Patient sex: M
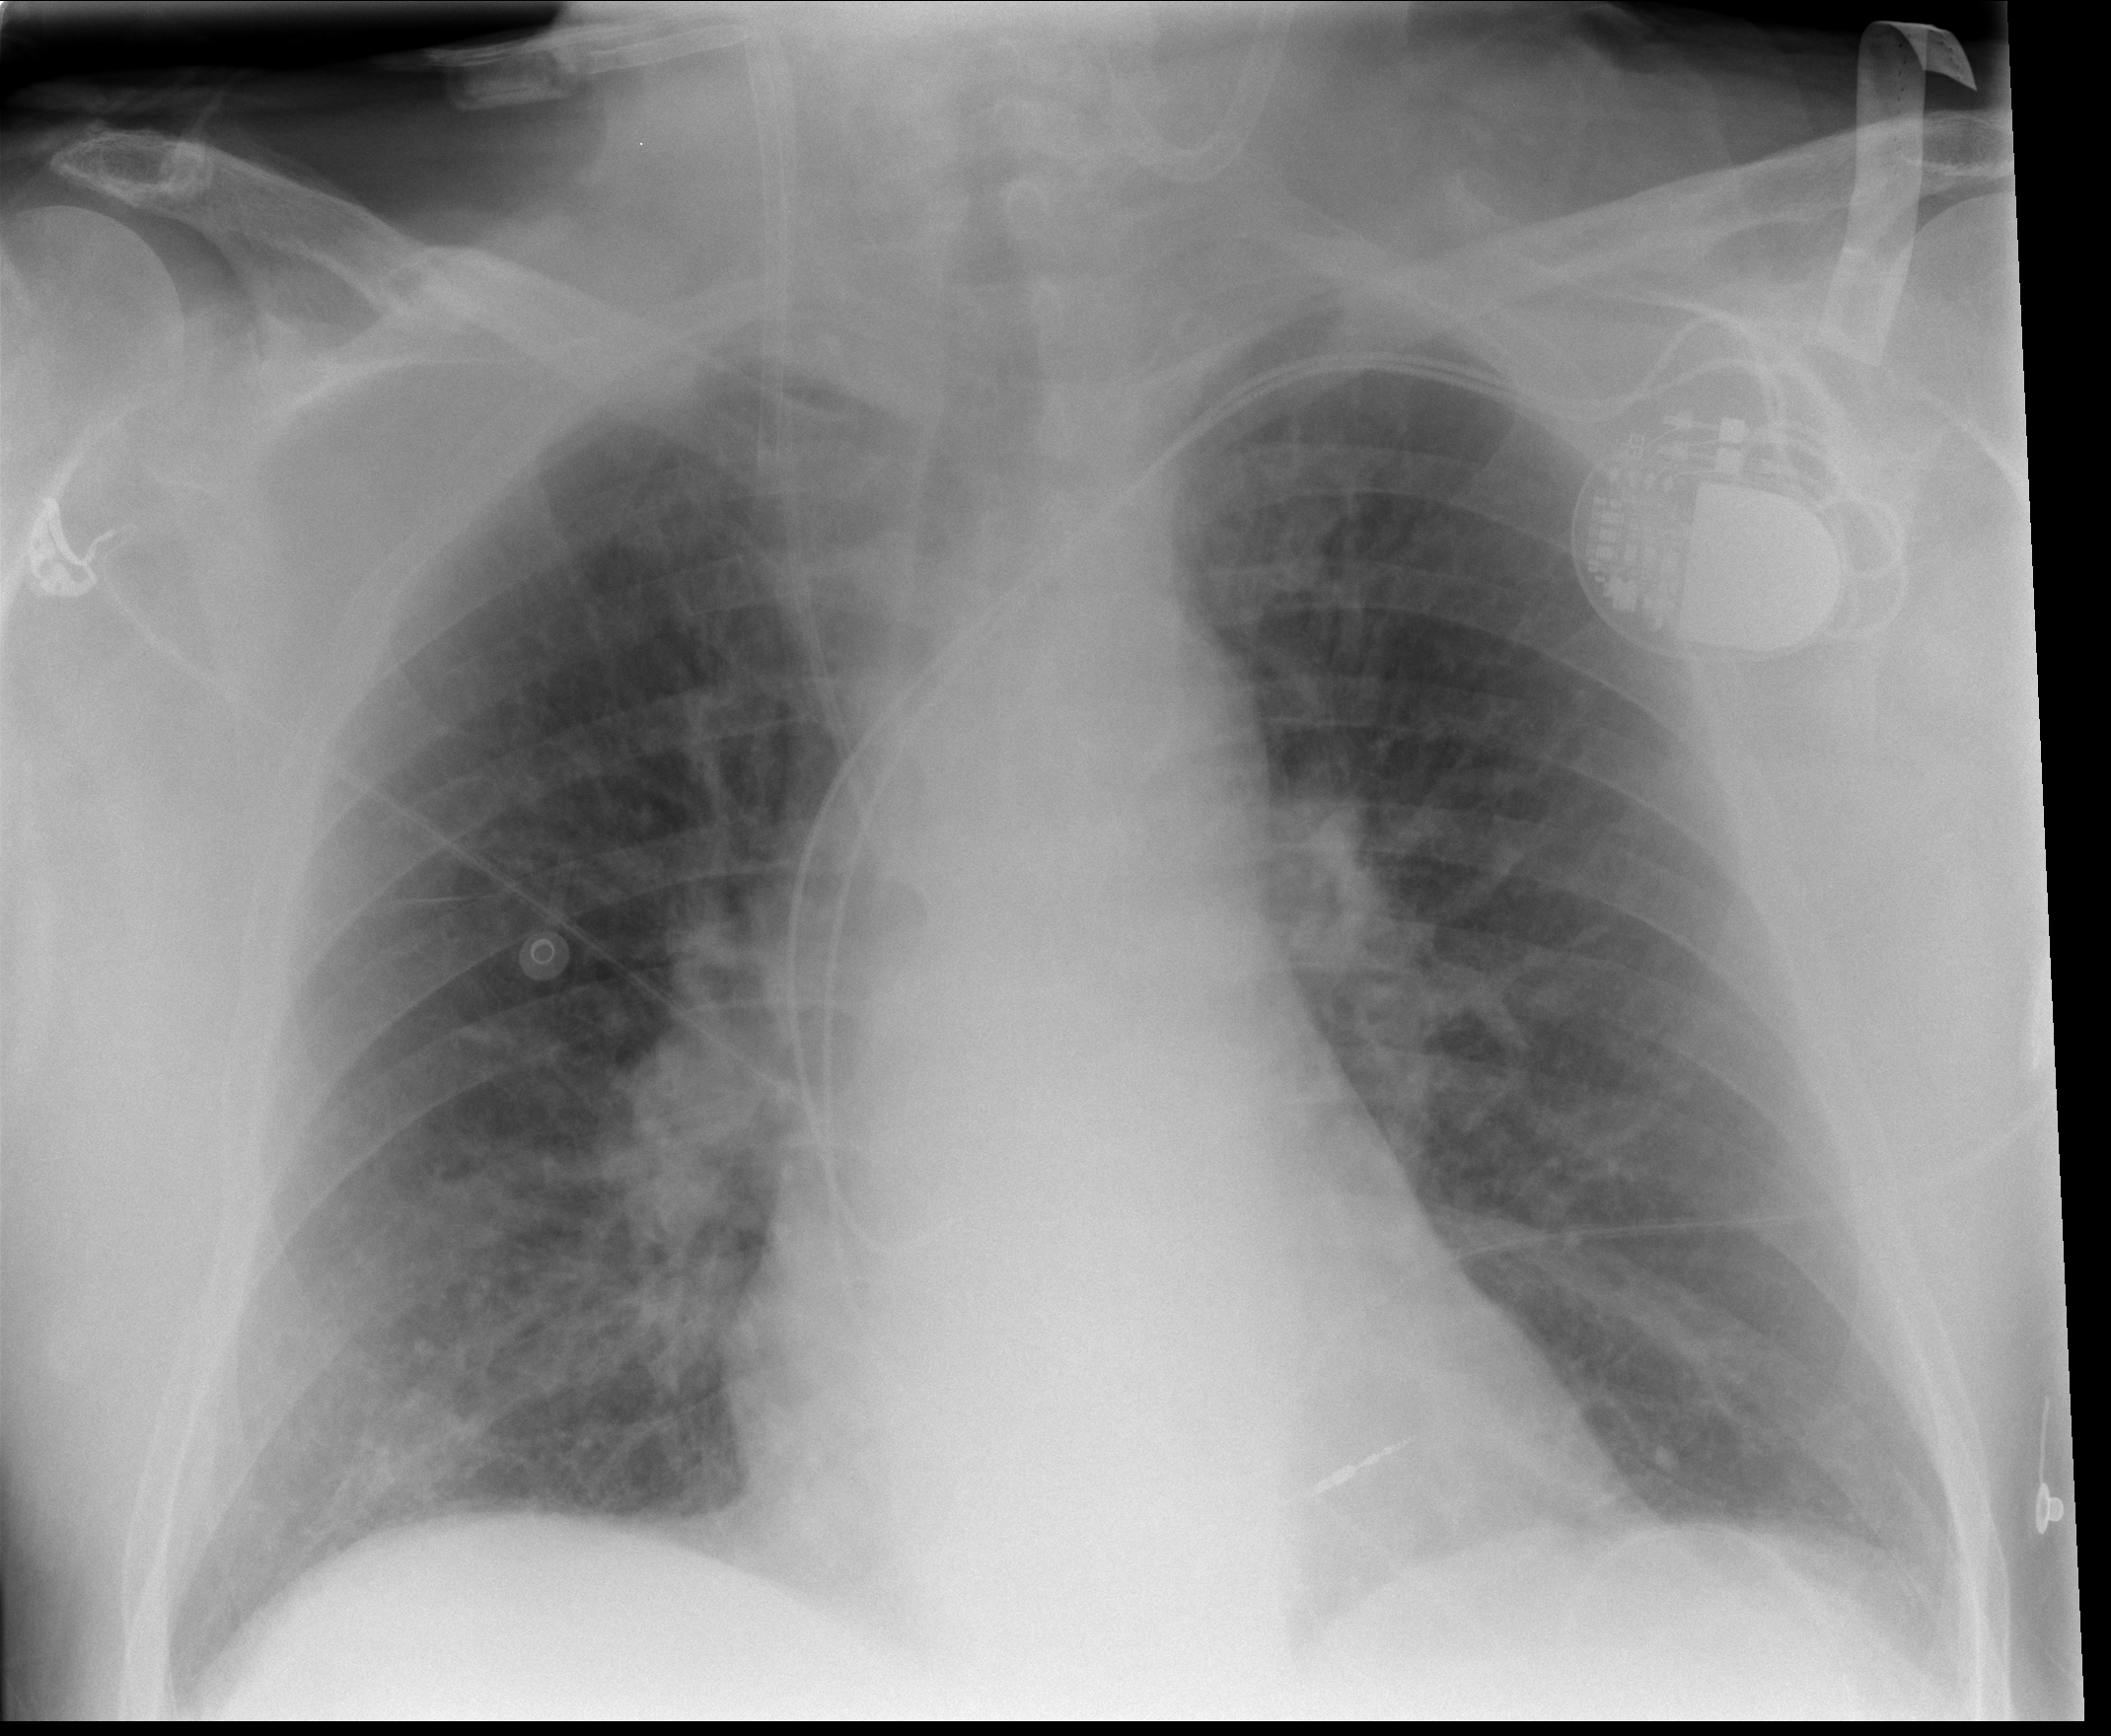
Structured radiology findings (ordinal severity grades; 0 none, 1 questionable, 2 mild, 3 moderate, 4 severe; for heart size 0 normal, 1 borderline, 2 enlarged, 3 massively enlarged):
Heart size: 0
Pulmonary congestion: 2
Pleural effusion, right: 0
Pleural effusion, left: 0
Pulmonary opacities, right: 0
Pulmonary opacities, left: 0
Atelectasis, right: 0
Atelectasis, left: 0